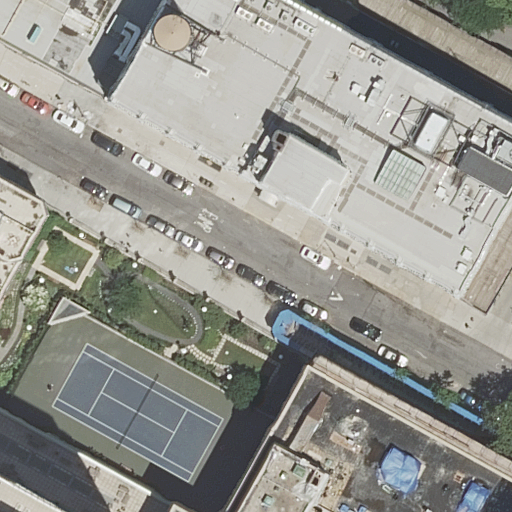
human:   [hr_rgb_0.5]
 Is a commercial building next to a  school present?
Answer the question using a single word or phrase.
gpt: no

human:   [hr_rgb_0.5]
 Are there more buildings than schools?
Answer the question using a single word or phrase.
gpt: yes

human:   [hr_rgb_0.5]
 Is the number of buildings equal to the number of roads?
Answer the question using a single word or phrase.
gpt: no

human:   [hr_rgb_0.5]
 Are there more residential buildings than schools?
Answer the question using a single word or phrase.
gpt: yes

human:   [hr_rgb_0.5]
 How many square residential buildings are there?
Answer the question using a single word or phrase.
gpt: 0

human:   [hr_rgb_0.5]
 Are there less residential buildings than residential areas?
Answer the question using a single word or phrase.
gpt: no

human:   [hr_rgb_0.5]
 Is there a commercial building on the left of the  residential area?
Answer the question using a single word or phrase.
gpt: no

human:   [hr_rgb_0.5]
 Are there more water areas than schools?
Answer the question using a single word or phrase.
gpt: no

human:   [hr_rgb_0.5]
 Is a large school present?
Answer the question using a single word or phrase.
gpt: yes

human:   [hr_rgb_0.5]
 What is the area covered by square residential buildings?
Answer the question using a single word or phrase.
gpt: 0m2

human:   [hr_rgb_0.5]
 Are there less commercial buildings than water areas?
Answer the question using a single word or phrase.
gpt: no

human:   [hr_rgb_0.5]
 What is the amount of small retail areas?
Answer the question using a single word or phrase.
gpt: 0

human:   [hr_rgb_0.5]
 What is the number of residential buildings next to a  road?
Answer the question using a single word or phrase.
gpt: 4

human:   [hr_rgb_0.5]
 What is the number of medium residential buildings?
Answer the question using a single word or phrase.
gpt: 3

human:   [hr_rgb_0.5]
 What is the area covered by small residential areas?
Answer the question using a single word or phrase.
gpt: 0m2

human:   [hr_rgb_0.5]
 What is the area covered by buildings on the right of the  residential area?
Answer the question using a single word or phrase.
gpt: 0m2

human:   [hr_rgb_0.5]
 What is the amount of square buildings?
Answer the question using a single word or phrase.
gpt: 0

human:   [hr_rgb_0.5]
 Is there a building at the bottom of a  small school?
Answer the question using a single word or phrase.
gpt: no

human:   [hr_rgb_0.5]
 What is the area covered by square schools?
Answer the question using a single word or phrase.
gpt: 0m2

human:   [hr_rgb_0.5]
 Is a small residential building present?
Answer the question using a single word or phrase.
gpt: yes

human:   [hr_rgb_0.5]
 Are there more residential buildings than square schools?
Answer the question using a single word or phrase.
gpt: yes

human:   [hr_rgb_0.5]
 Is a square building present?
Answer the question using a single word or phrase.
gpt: no

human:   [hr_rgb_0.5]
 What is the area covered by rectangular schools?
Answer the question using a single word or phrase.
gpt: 1175m2

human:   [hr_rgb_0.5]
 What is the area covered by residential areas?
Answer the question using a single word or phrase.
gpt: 0m2

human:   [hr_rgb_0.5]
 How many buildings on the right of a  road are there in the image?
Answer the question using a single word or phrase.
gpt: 2

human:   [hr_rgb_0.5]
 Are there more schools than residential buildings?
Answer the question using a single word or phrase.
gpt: no

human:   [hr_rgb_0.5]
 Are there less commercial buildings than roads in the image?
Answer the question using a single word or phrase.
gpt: yes

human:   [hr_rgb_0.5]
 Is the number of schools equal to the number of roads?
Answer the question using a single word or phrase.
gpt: yes

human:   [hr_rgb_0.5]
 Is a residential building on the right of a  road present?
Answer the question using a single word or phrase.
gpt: yes

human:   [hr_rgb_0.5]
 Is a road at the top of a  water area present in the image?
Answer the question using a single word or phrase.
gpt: no

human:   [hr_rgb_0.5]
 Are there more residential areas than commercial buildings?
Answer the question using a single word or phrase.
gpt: yes

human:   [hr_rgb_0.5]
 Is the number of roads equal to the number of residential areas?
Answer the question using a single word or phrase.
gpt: no

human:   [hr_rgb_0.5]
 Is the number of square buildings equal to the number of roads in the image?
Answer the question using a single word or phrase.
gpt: no

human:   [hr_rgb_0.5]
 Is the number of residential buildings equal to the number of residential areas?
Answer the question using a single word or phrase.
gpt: no

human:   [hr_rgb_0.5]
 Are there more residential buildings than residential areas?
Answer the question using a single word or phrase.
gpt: yes

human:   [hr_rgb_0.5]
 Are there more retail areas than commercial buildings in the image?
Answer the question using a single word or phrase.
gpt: yes